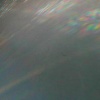
Label: sunburn